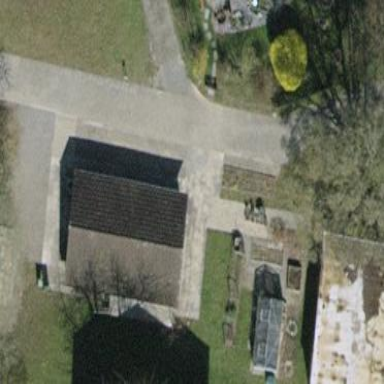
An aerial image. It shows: Shed building.